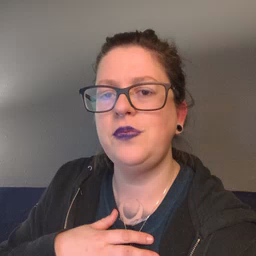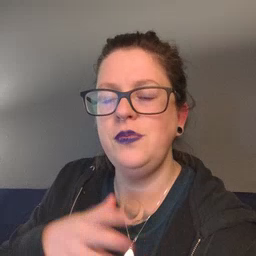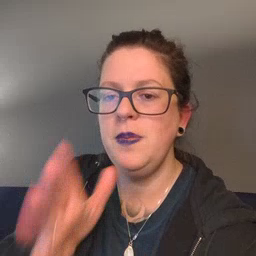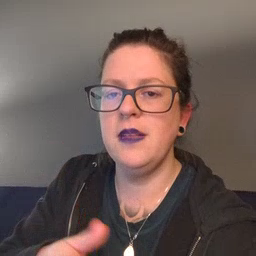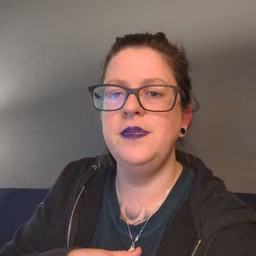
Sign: grandma